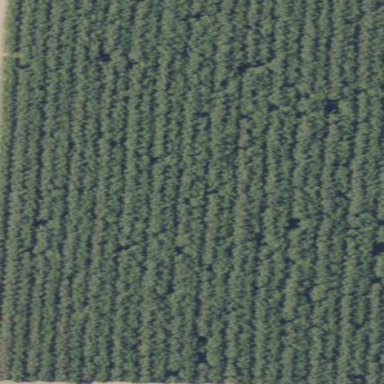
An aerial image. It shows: Almond orchard with rows of almond trees.